Interaction volume radius: 5 \u00c5
Interaction volume height: 10 \u00c5
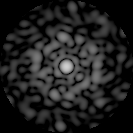
Disorder parameter: 0.8062